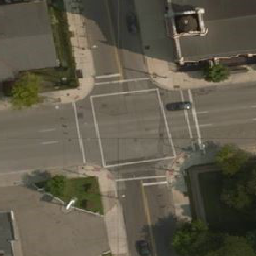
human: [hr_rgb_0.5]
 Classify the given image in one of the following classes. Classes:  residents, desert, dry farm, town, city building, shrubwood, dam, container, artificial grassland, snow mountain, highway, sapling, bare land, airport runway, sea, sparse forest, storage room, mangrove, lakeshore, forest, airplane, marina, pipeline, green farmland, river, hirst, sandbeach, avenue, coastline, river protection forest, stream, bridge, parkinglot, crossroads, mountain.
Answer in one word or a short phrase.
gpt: crossroads